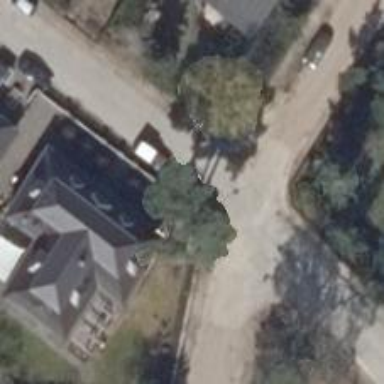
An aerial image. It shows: Residential road.